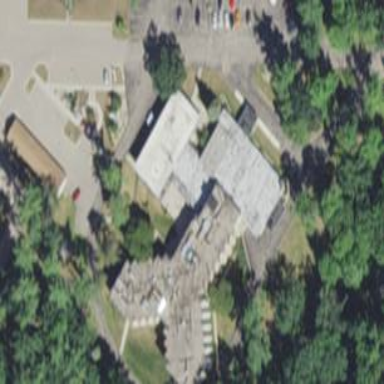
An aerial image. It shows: Nursing home.